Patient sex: M
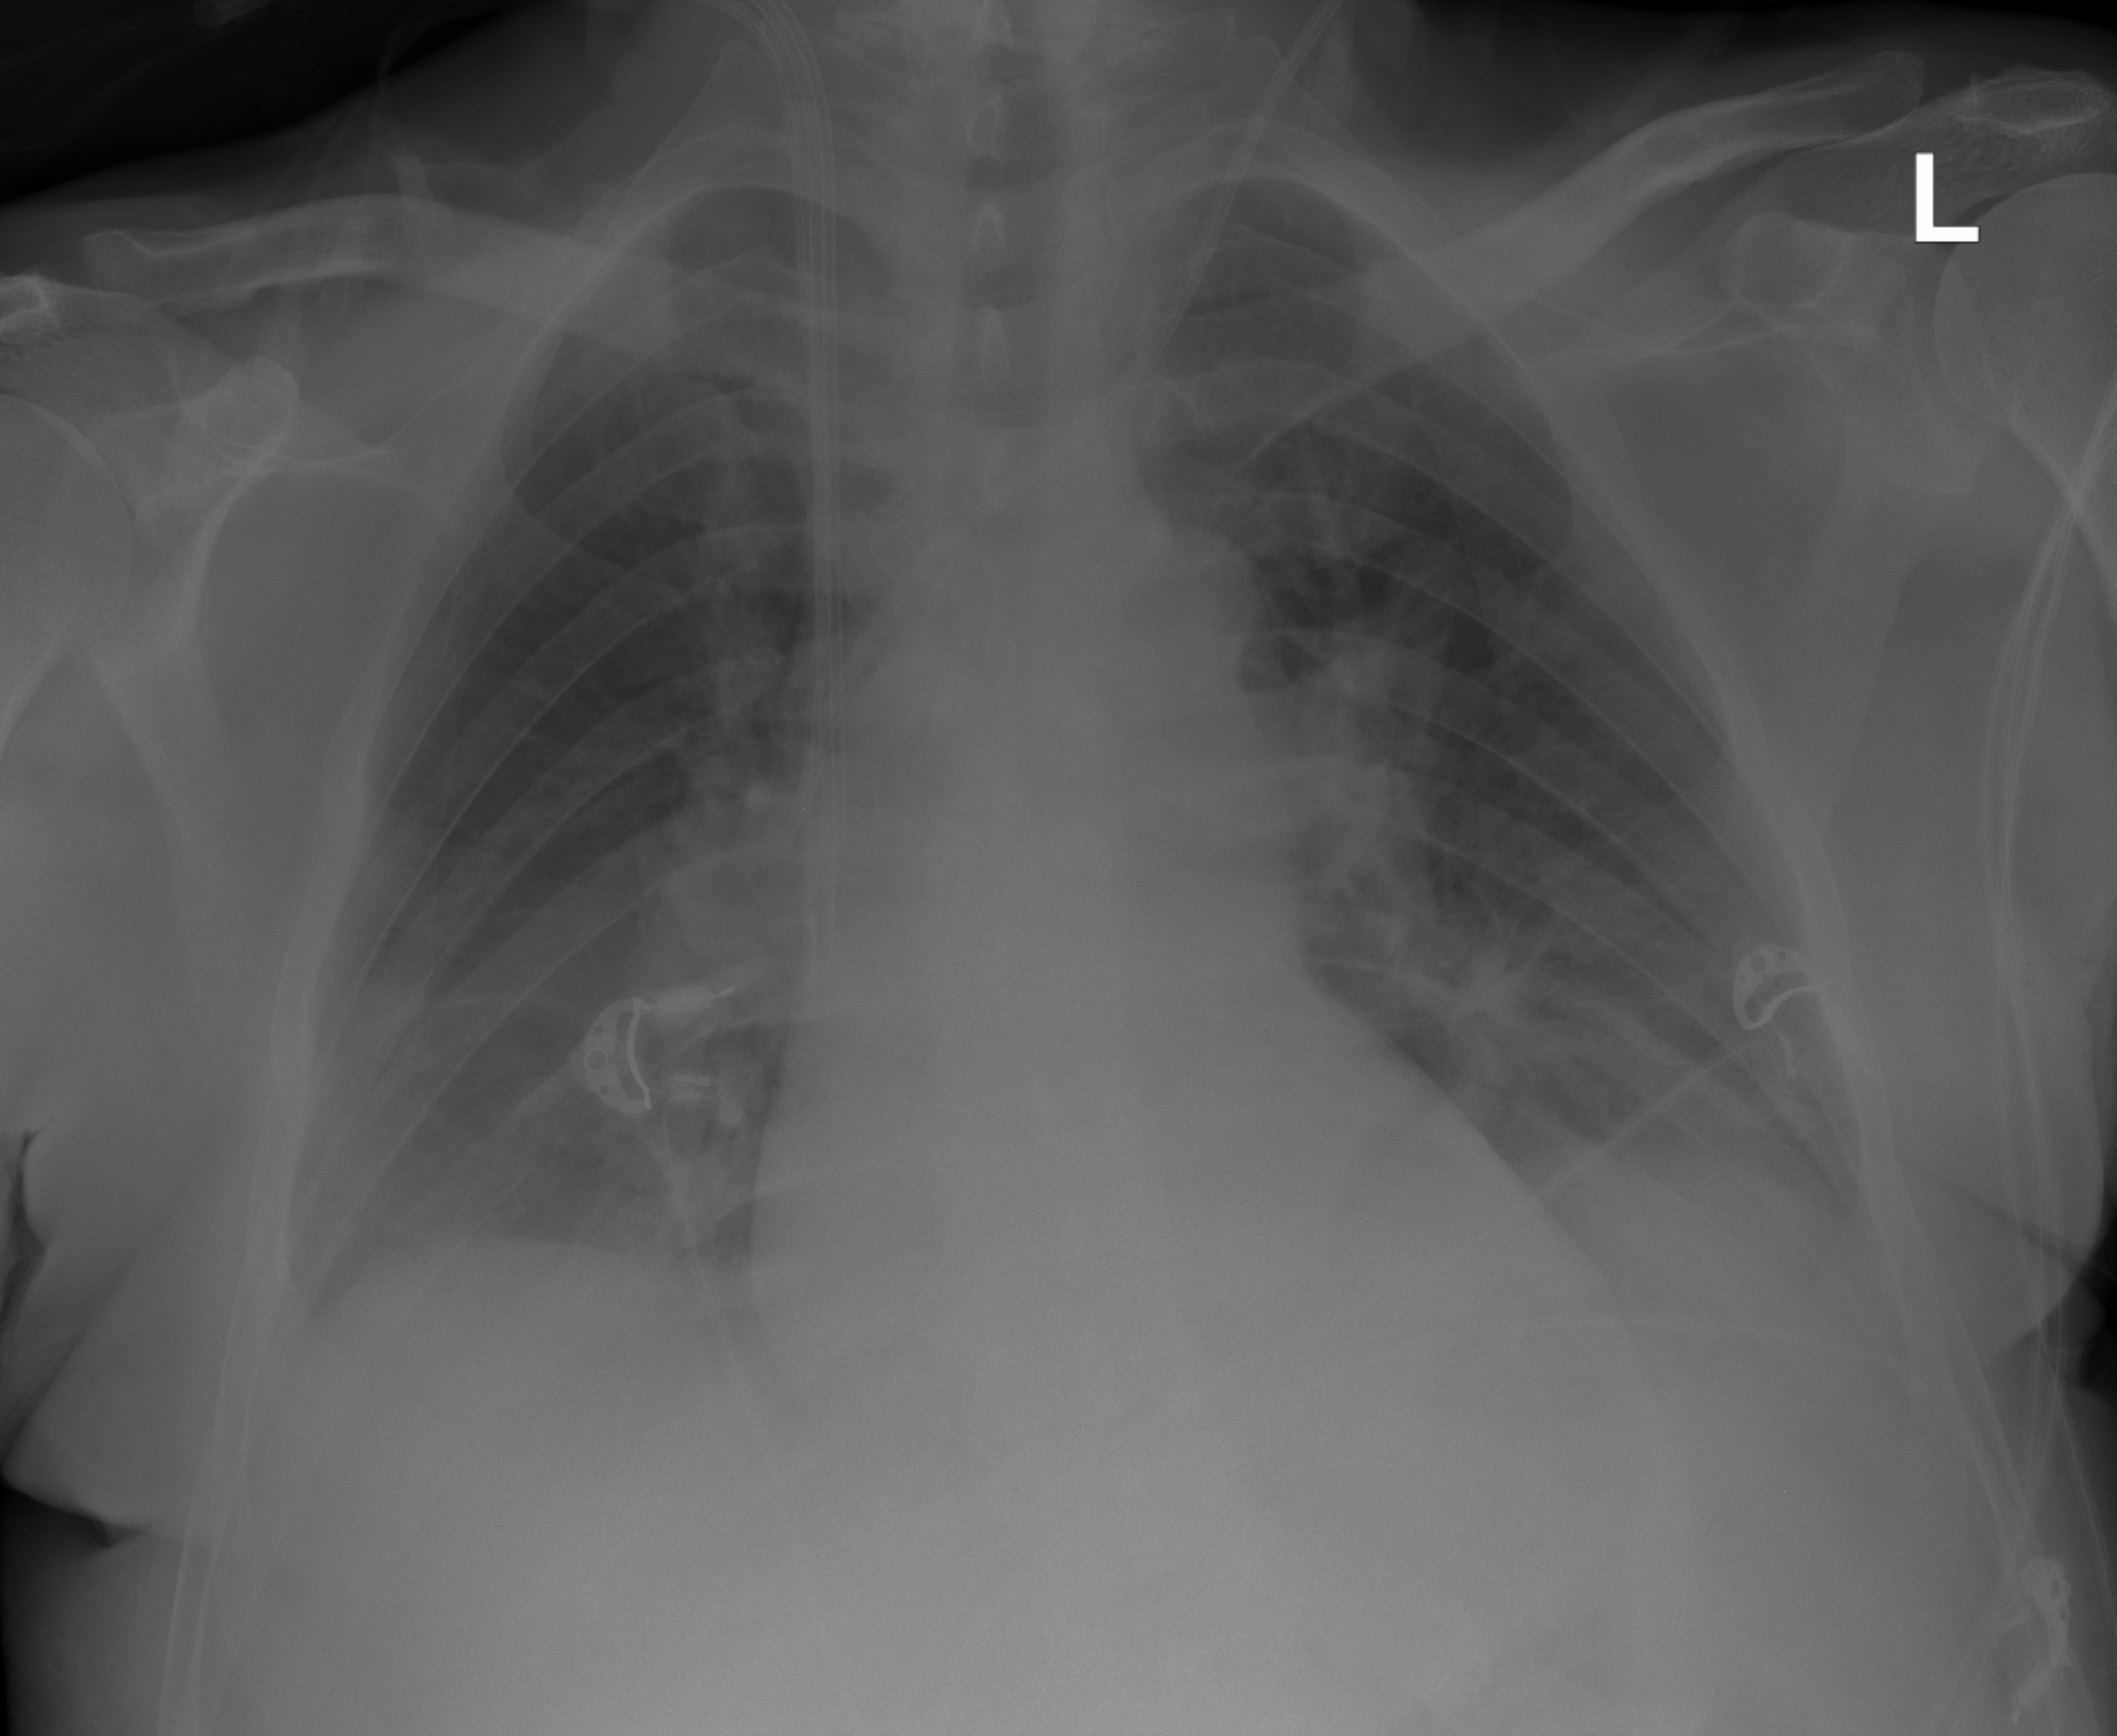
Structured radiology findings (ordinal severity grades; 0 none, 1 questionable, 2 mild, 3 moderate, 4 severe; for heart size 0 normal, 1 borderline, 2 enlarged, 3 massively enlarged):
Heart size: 1
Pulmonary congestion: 0
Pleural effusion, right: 2
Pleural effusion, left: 2
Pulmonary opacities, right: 0
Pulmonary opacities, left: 0
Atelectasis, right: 2
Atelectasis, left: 2